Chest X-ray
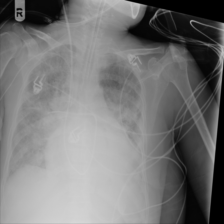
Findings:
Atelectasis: negative
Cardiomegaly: positive
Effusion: negative
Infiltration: negative
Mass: negative
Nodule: negative
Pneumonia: negative
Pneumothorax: negative
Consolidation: positive
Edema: negative
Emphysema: negative
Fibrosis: negative
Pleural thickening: negative
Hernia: negative